Question: Are harmful apps found?
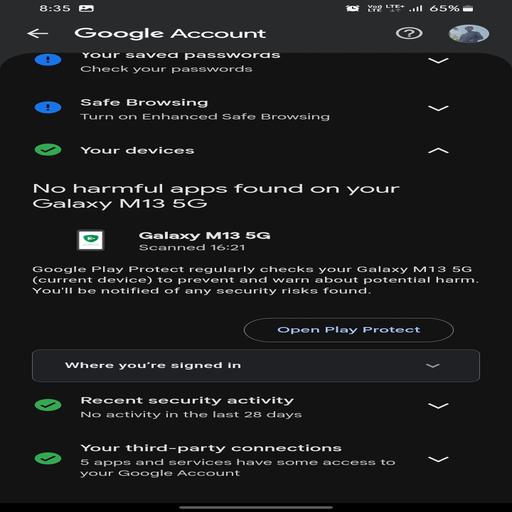
Answer: No